Aerial crown-view tile of a tropical tree (Barro Colorado Island, Panama), acquired 20250715:
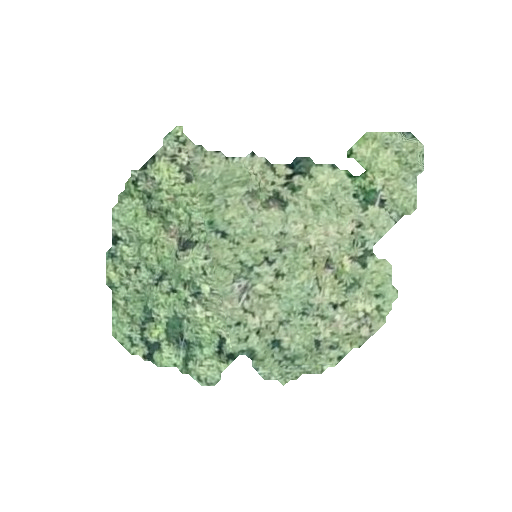
Species: Cecropia insignis
GBIF accepted scientific name: Cecropia insignis
Crown area: 88.359 m²